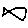
Label: fish